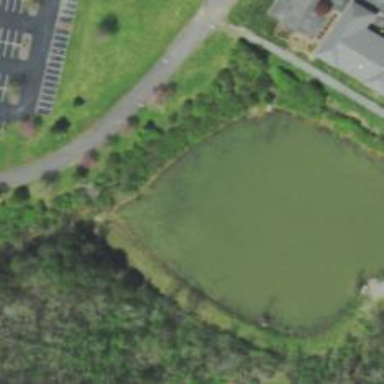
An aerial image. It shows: Retention basin containing natural water.